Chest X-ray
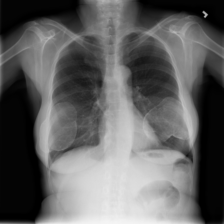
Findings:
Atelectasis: negative
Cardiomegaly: negative
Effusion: negative
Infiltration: negative
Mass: negative
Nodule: negative
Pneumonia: negative
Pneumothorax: negative
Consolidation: negative
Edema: negative
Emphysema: negative
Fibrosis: negative
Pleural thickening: negative
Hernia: negative